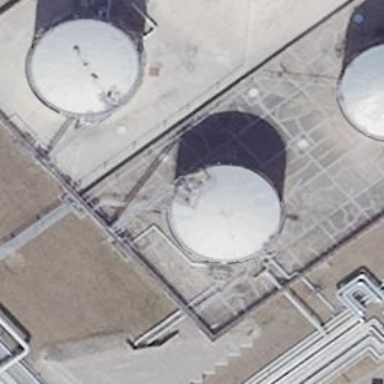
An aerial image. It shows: Storage tank that is man-made.